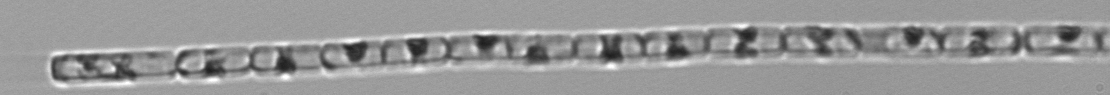
Label: Guinardia_delicatula